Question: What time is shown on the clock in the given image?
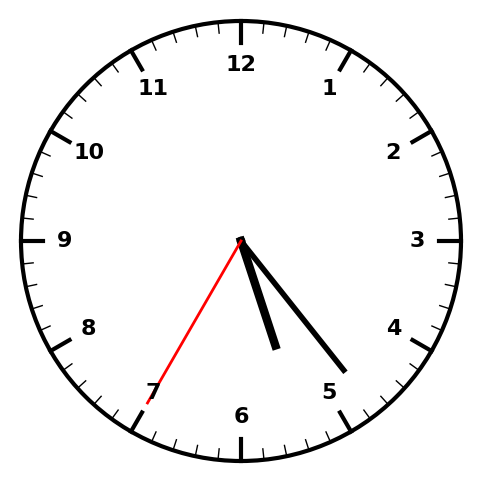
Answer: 05:23:35